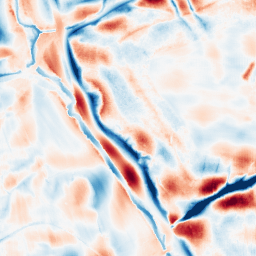
Category: wavelet
Decomposition family: wavelet_biorthogonal
Decomposition parameters: wavelet: bior3.5
level: 5
Upsampling method: fft_zeropad
Upsampling parameters: scale: 2
Upsampling scale: 2